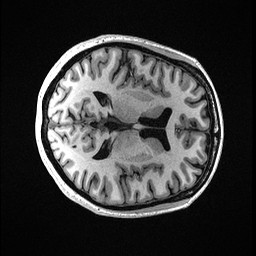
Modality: T1w
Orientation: axial
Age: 36
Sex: female
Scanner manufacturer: ge
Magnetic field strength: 3 T
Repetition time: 0.006952 s
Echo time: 0.00292 s